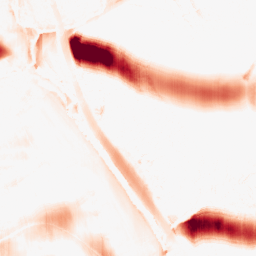
Category: morphological
Decomposition family: morphological_ellipse
Decomposition parameters: operation: opening
width: 50
height: 10
Upsampling method: edge_directed
Upsampling parameters: scale: 2
Upsampling scale: 2